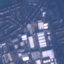
Label: Industrial